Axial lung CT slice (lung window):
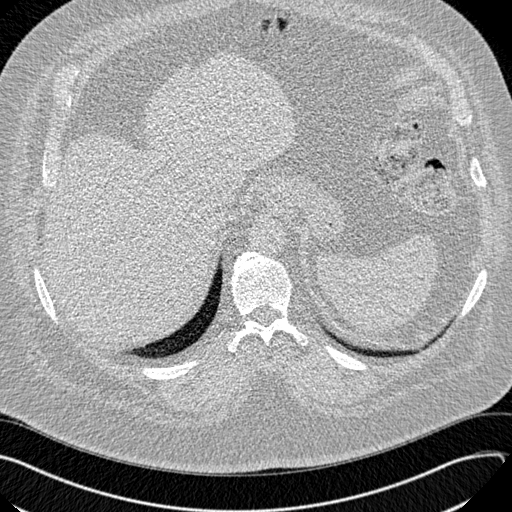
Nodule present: no